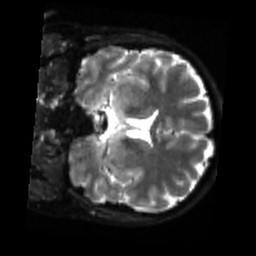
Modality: sbref
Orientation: coronal
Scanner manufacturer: siemens
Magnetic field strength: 3 T
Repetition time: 4 s
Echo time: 0.0594 s